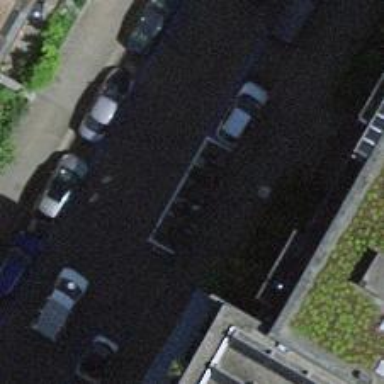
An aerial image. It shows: Bicycle parking facility.